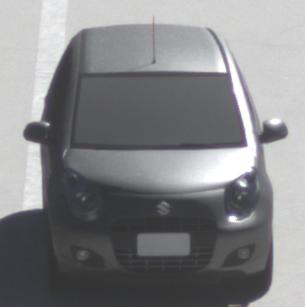
Make: Suzuki
Model: Alto 1.0
Detailed model: Alto (V)
Model produced from: 2011/02
Model produced until: 2011/03
Doors: 5
Color: gray
Road condition: dry road
Daytime: midday
Contrast: high contrast